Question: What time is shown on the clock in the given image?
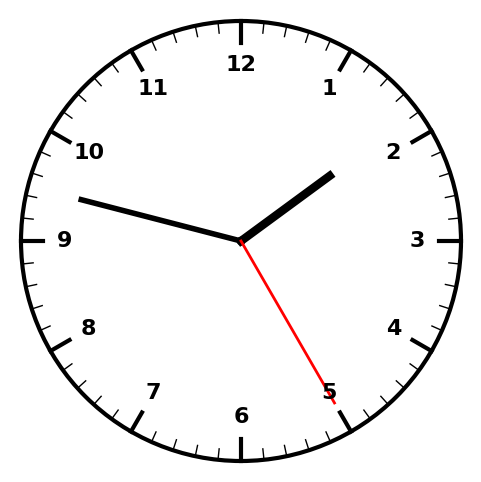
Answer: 01:47:25